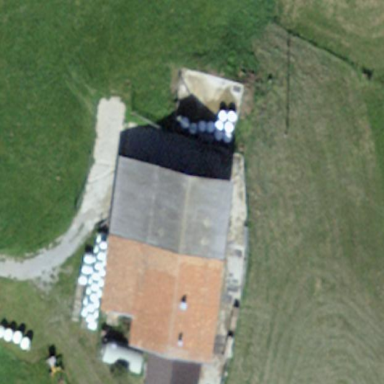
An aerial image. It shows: Barn.